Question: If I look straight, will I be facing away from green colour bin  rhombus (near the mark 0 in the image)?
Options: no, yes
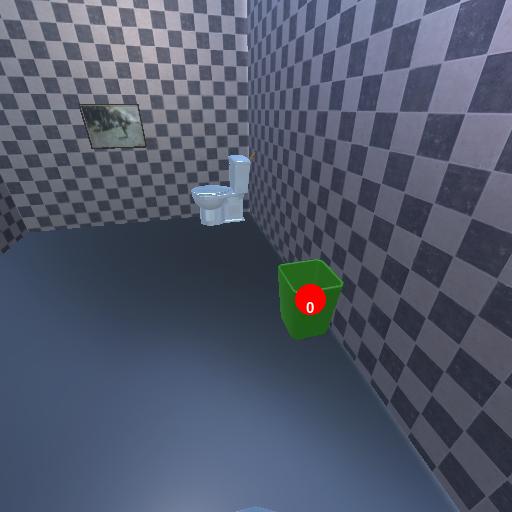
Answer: no